Question: I want to change the values of the x-axis from the default ones, to the ones given by me.
Currently I have the following values:
'''
0, 10, 20, 30, 40
'''
But I want to have all the values from 1 to 45, inclusive:
'''
1,2,3,4,5,...,45
'''
How can I do this?
This is what I have so far:
'''
v <- c(5:49)
plot(v,type="o",col="blue",xlab="Instance",ylab="Ratio",pch=0,lty=2,xaxt="n")
axis(side=1,at=seq(1,45,1))
lines(c(10:20),col="green",type="o",pch=5,lty=3)
'''
This is the plot:

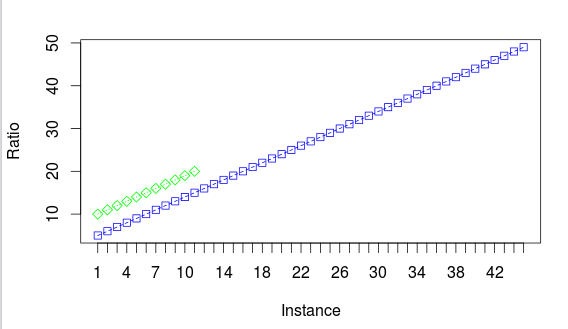
Answer: As others have pointed out in comments, you will need to use 'axis'. The difficulty here is to find the right options, to achieve cramming all the axis labels. I suggest:
- 'cex.axis='- 'las=2'
Here is the code with these additions:
'''
v <- c(5:49)
plot(v,type="o",col="blue",xlab="Instance",ylab="Ratio",pch=0,lty=2,xaxt="n")
axis(side=1,at=seq(1,45,1),cex.axis=0.75,las=2)
lines(c(10:20),col="green",type="o",pch=5,lty=3)
'''
And the result: